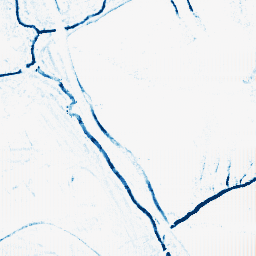
Category: morphological
Decomposition family: morphological_ellipse
Decomposition parameters: operation: closing
width: 5
height: 5
Upsampling method: fft_zeropad
Upsampling parameters: scale: 2
Upsampling scale: 2